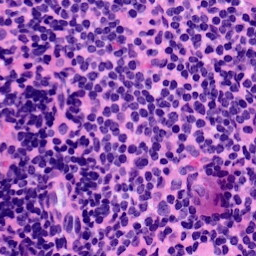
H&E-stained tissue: LymphNode